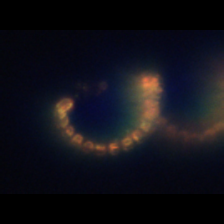
Taxon: Chaetoceros
Group: Diatoms